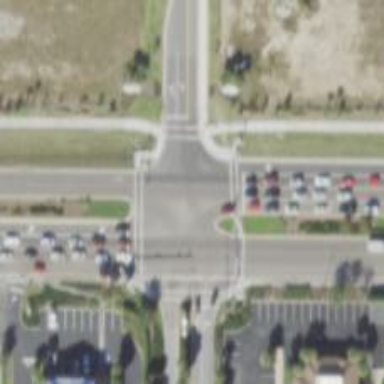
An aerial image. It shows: Marked road crossing.